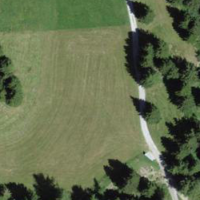
EUNIS habitat code: 23
Species observed at this site:
Vaccinium myrtillus
Pimpinella major